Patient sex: M
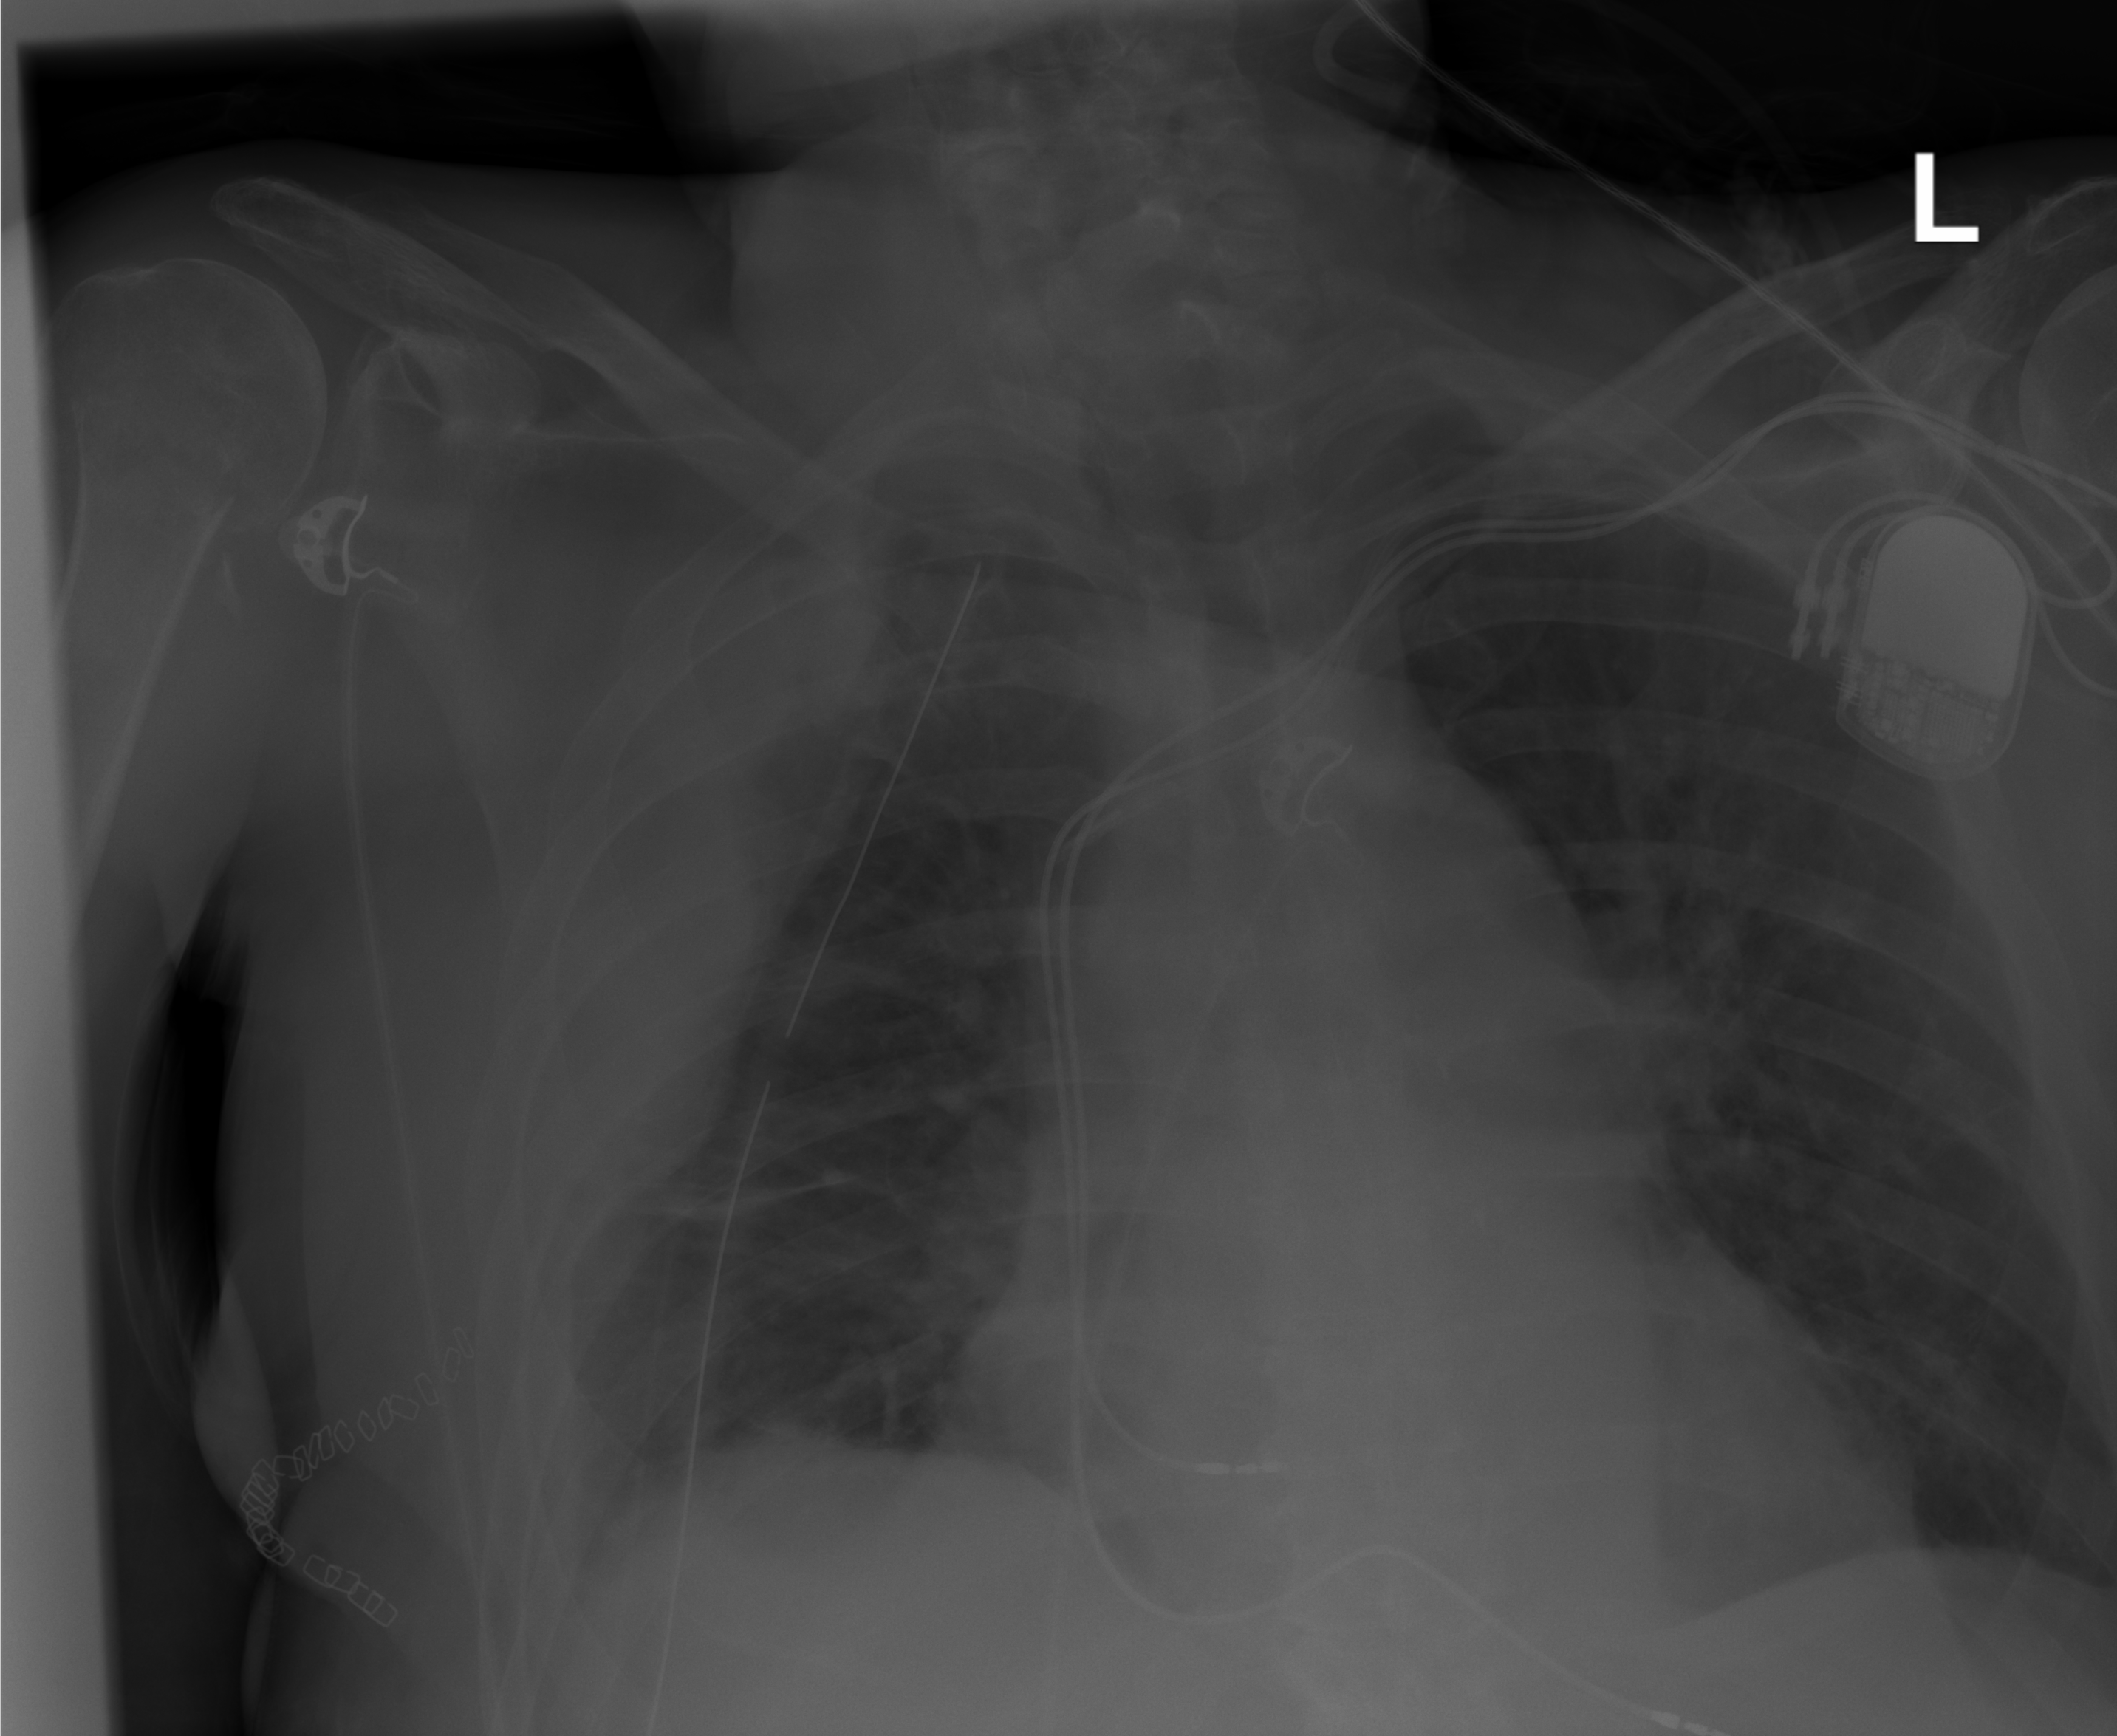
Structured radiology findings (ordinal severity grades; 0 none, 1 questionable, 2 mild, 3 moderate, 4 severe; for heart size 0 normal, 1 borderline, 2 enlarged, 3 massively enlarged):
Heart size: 0
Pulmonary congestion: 0
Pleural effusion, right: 2
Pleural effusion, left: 0
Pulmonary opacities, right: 1
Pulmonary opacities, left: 1
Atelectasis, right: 1
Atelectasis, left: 0